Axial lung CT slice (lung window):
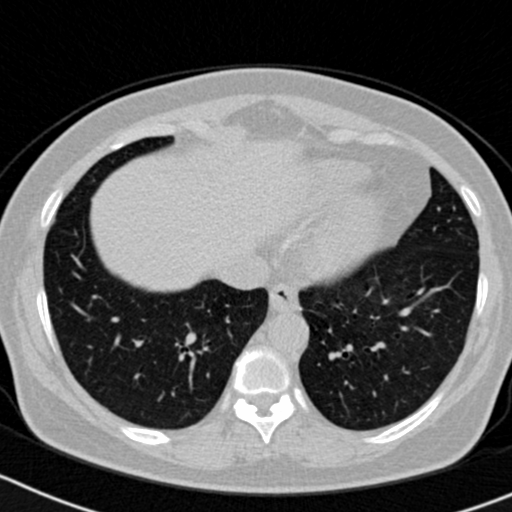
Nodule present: no